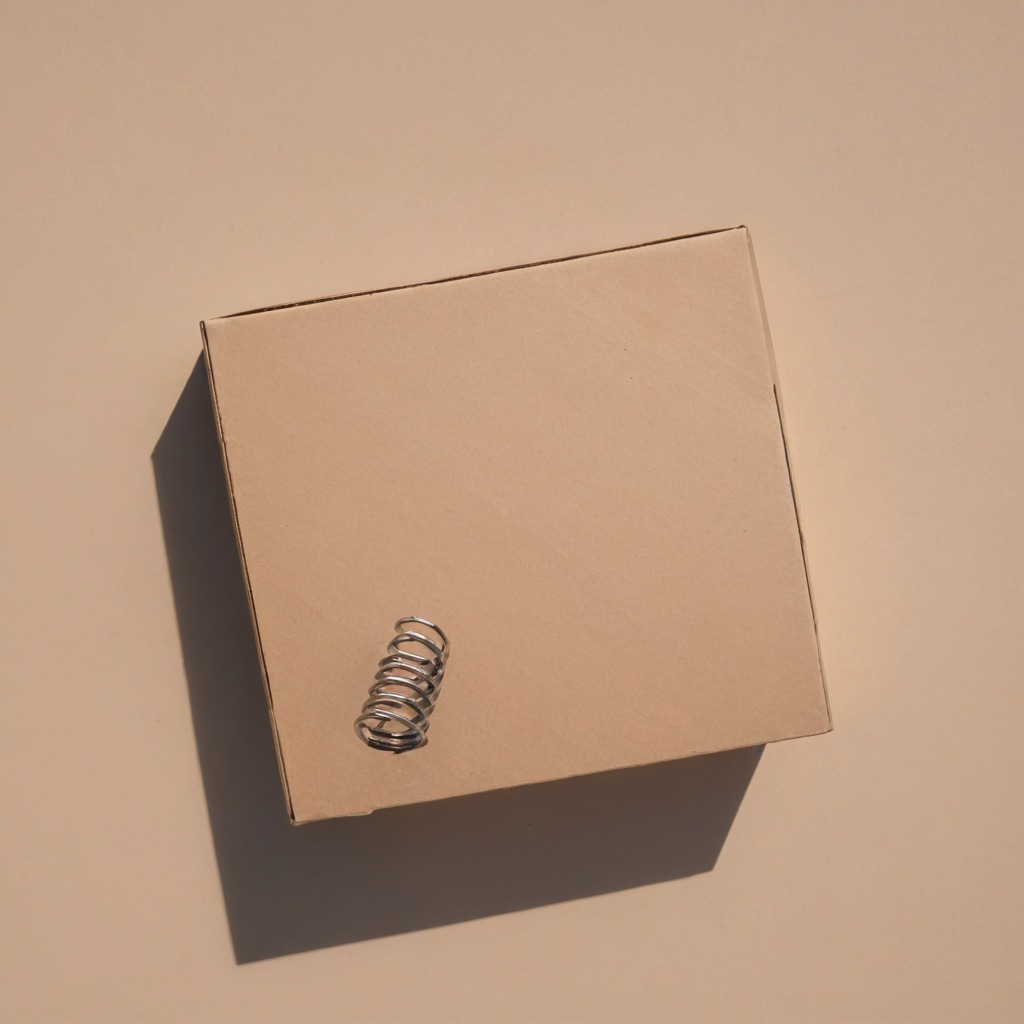
A coiled metal spring is lying on the cardboard box surface.